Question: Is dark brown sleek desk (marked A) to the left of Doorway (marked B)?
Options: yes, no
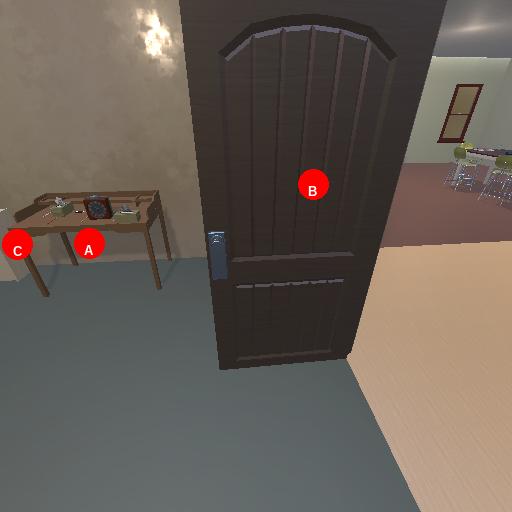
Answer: yes